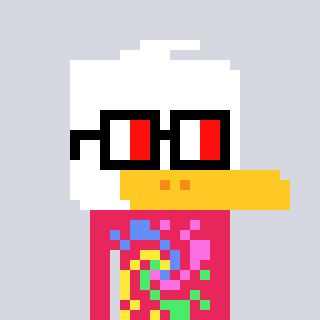
a pixel art character with square glasses with black frames and red eyes, a duck-shaped head and a redpinkish-colored body on a cool background